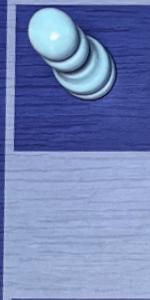
Label: Empty